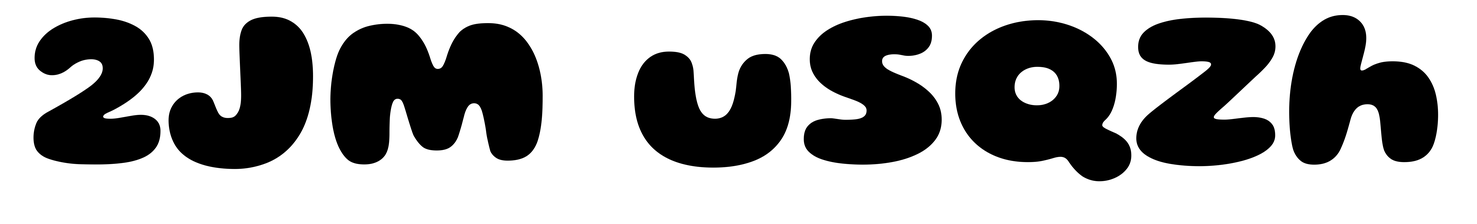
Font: Gluten_ExtraBold